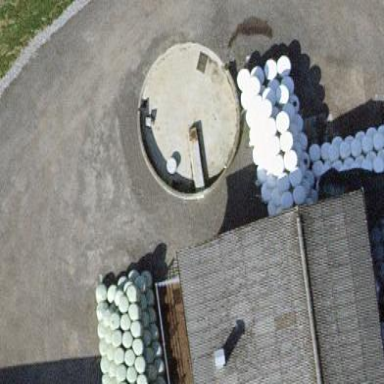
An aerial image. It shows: Building with storage tank.